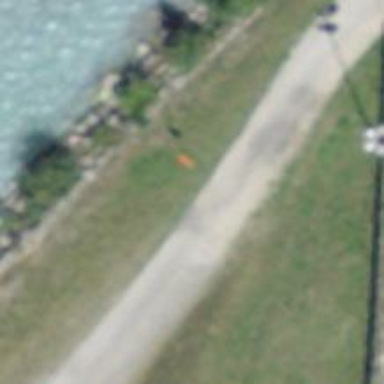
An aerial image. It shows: Pole supporting pipeline marker with roof cover.